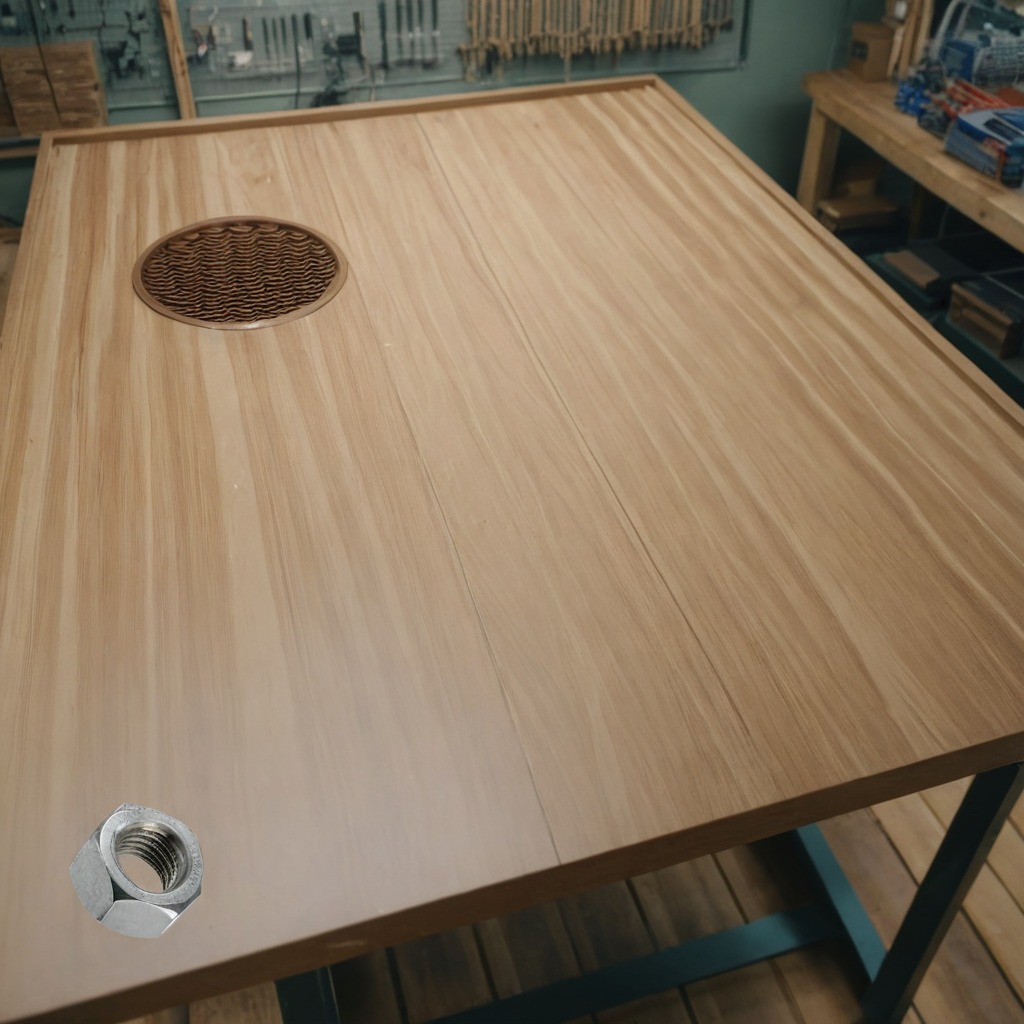
A metal nut is lying on the workbench inside a coastal fishing gear workshop.